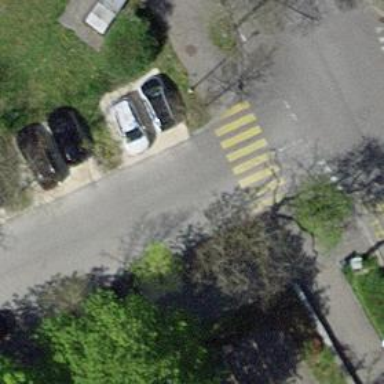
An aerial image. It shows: Marked road crossing.